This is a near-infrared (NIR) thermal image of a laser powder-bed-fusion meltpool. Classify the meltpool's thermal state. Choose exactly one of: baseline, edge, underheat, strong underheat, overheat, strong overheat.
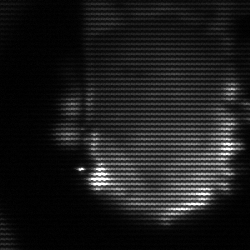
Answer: baseline